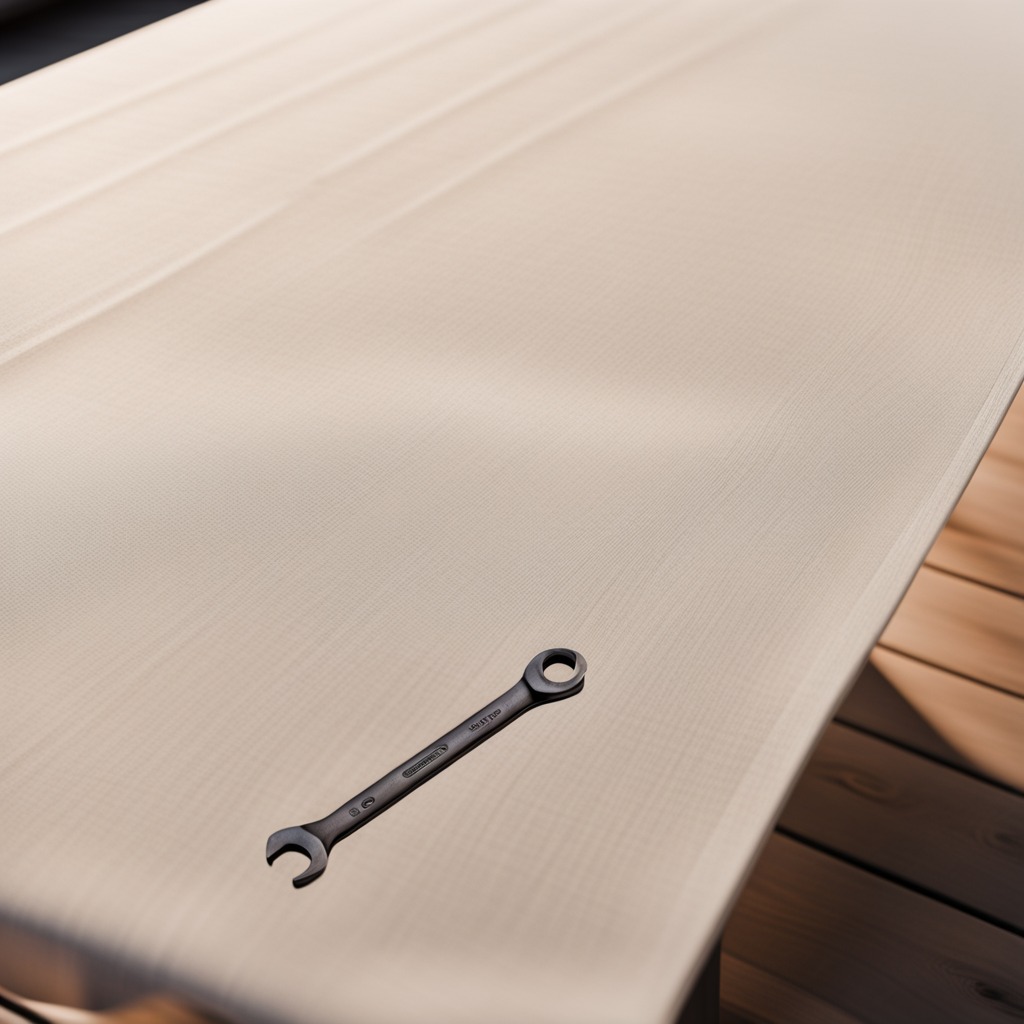
A wrench lies on a wooden table in an outdoor workshop during daytime bright natural light soft shadows worn but beneath the cloth.